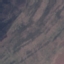
Land use / land cover: HerbaceousVegetation